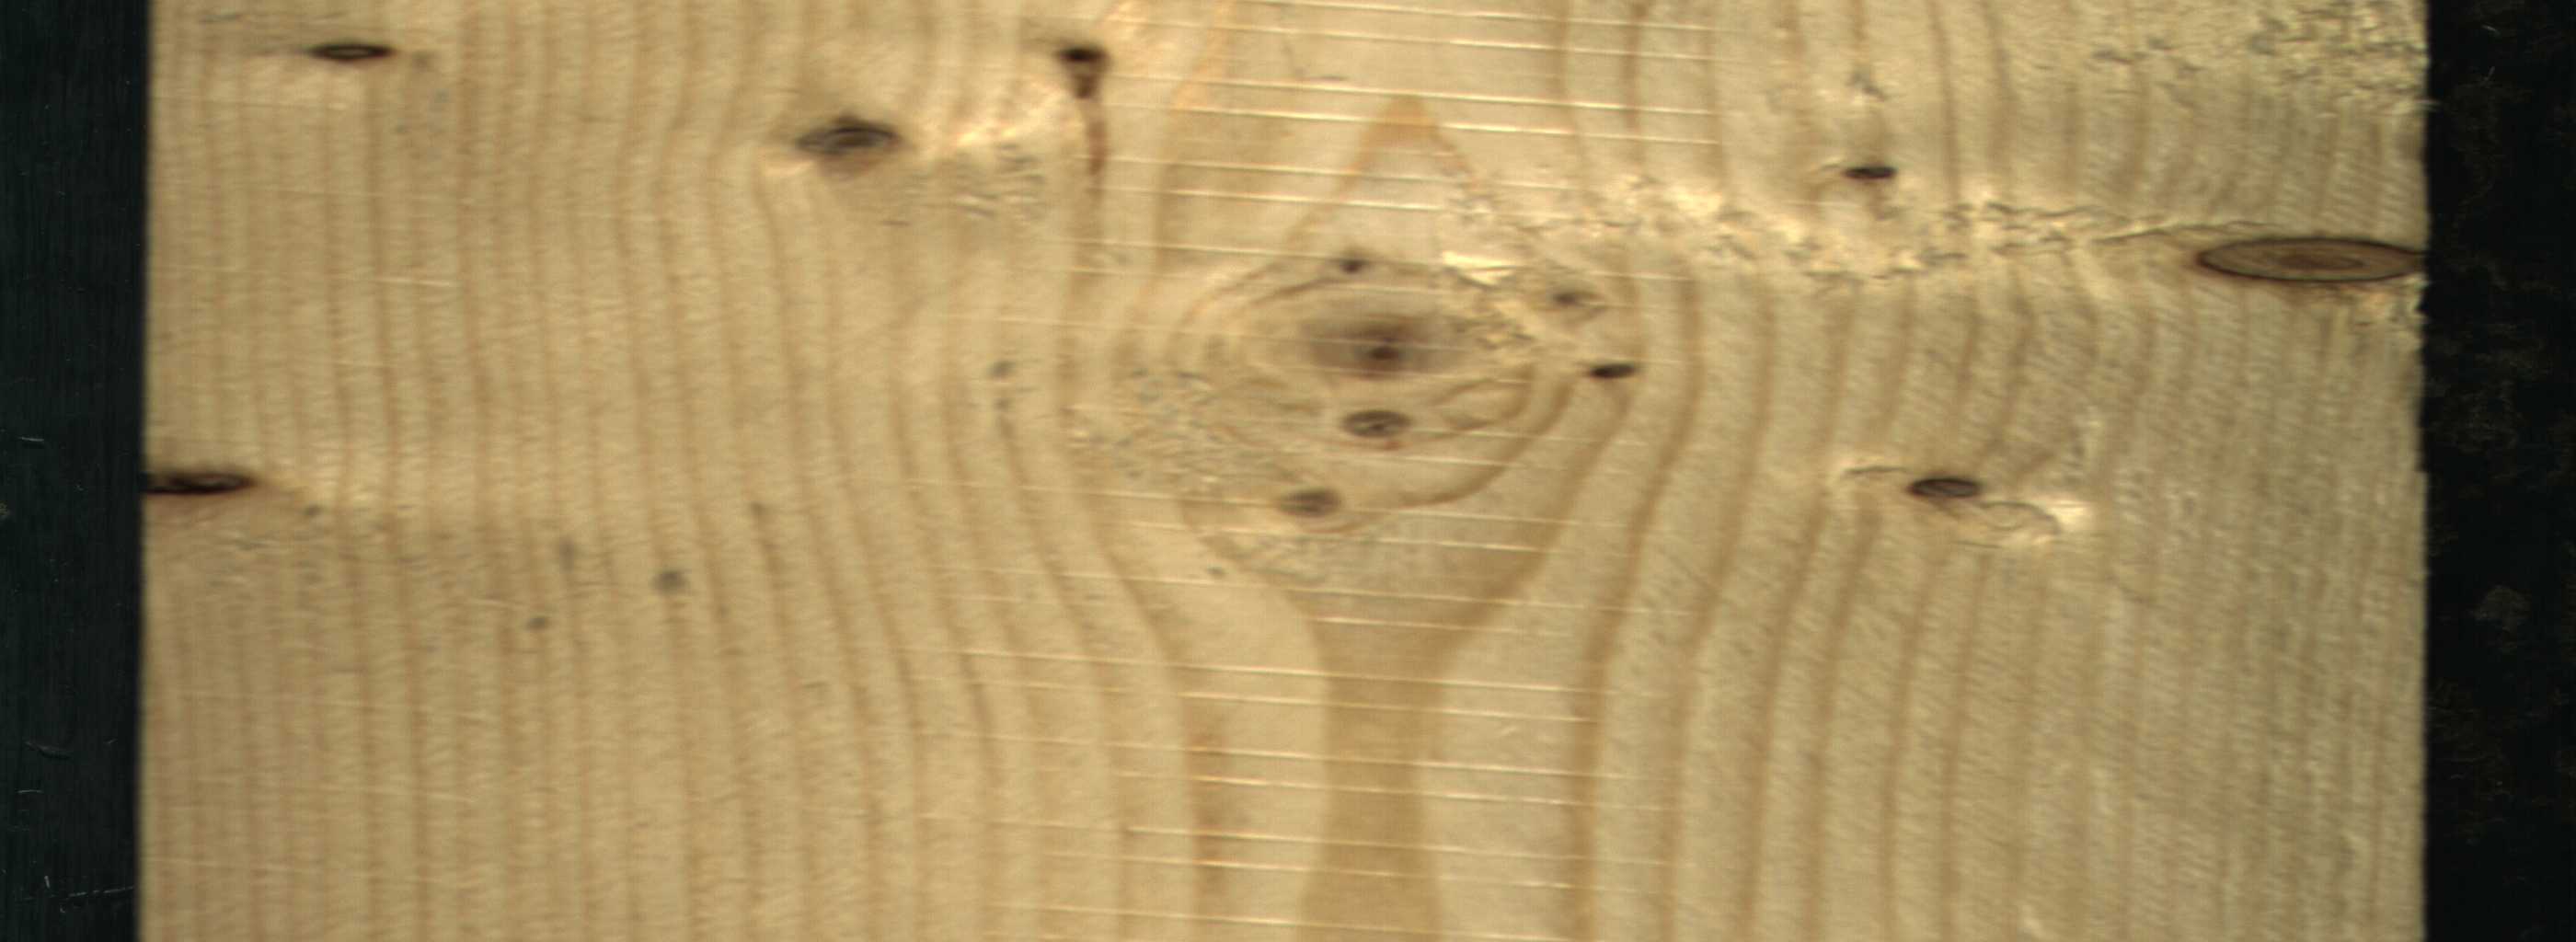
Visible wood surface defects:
Knot_missing
Dead_Knot
Dead_Knot
Dead_Knot
Dead_Knot
Dead_Knot
Dead_Knot
Dead_Knot
Live_Knot
Live_Knot
Live_Knot
Live_Knot